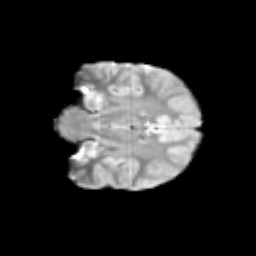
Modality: T2w
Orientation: coronal
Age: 12
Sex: male
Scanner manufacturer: siemens
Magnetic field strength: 3 T
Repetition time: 3.8 s
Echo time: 0.07 s